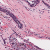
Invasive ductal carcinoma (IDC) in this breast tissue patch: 1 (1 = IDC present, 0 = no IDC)